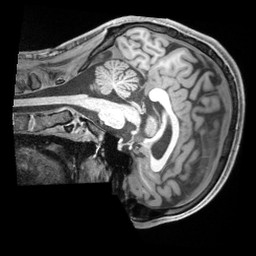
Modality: T1w
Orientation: sagittal
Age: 23
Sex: female
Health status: ill
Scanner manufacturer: siemens
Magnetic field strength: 3 T
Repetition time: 2.2 s
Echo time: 0.00218 s